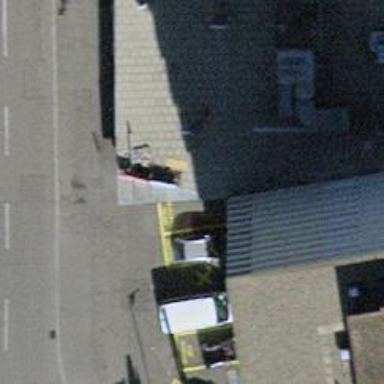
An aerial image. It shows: Kiosk.